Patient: sex F, age 69
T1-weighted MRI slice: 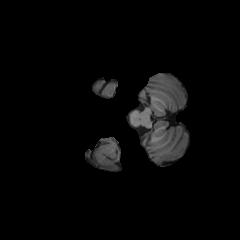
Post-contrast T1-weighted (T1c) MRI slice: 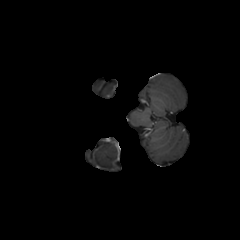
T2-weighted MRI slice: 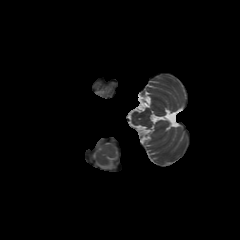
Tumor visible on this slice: no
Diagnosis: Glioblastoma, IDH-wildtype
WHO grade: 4